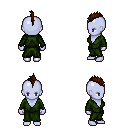
a pixel art fantasy rpg character, female body template, dark elf, purple skin, green robe, metal pants, brown mohawk hairstyle, four views (front, back, left, right), 2x2 character sprite sheet, small pixel art, hard edges, no anti-aliasing